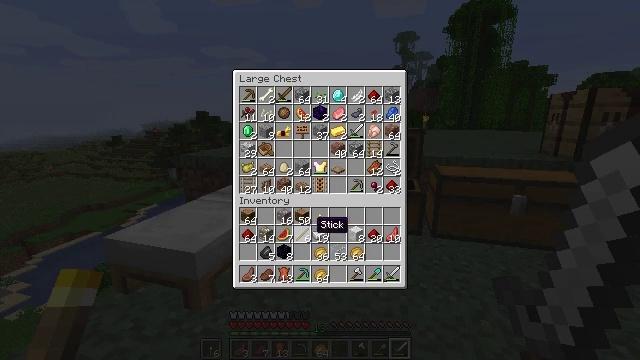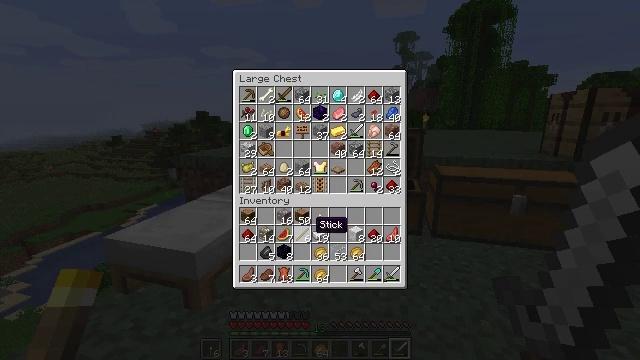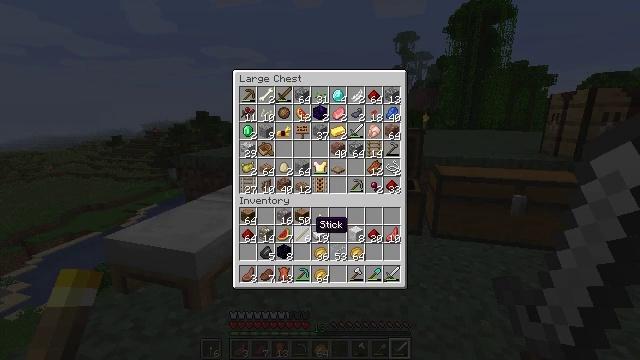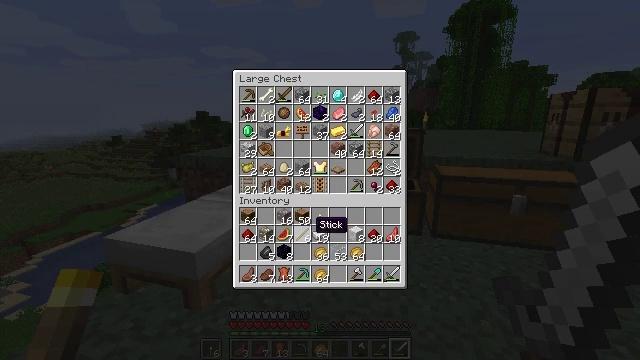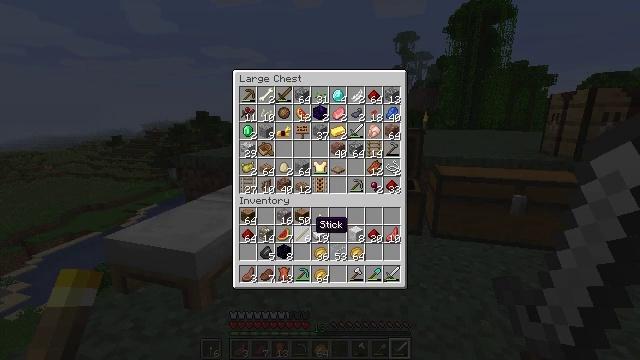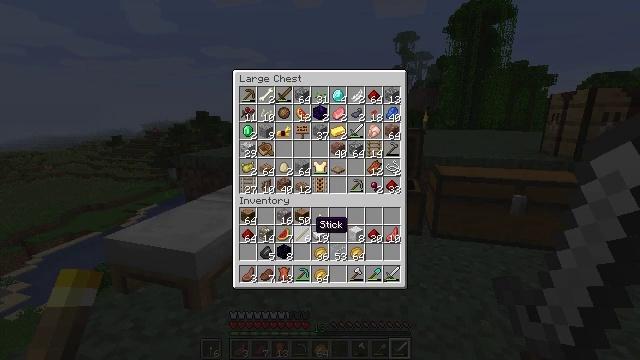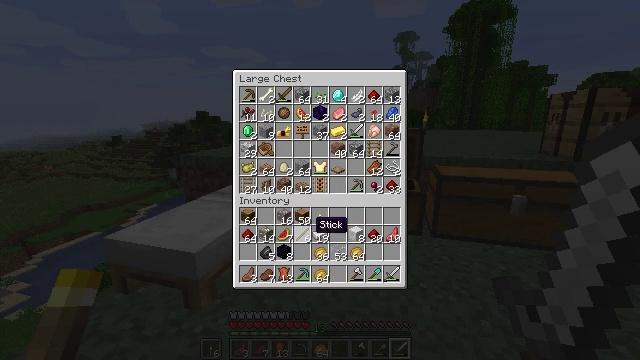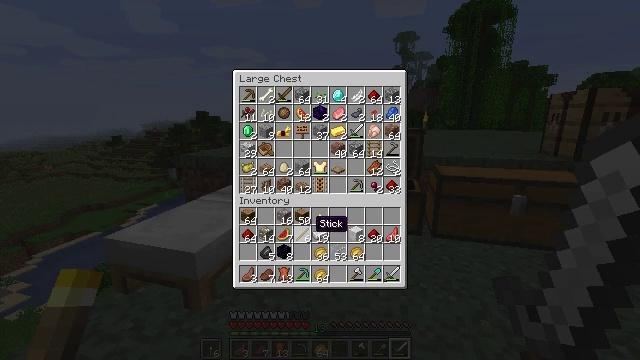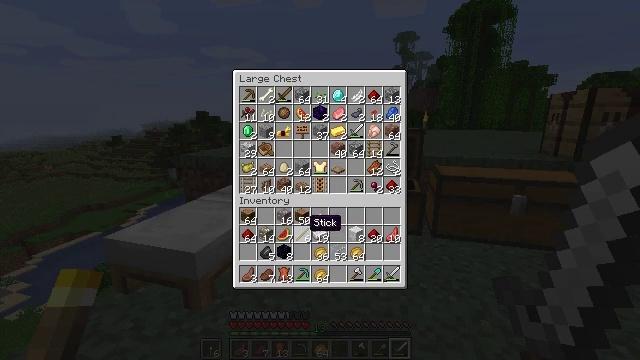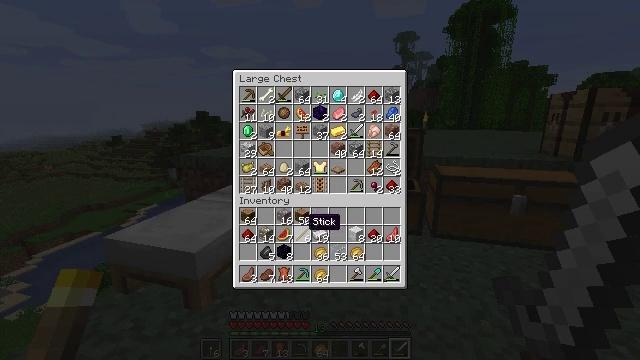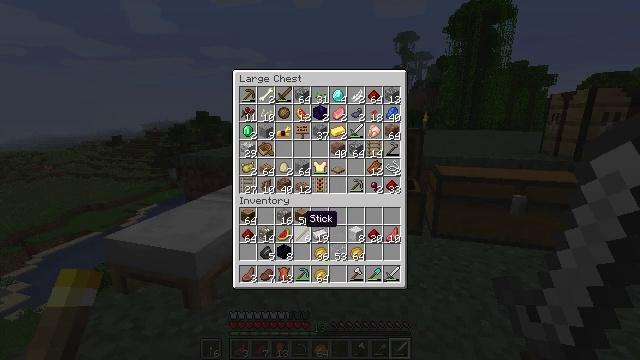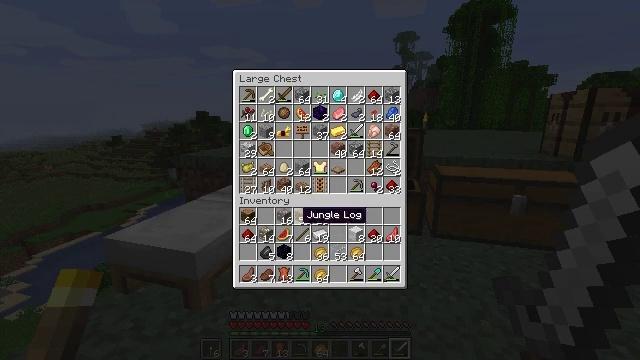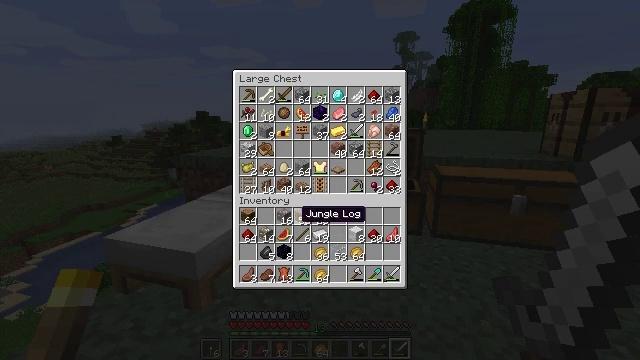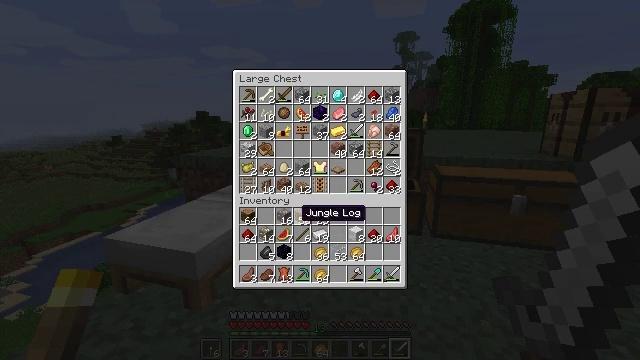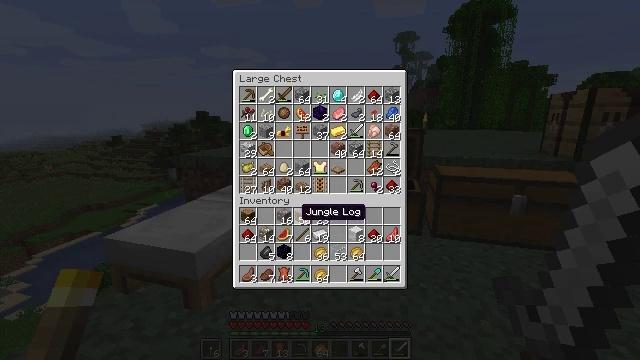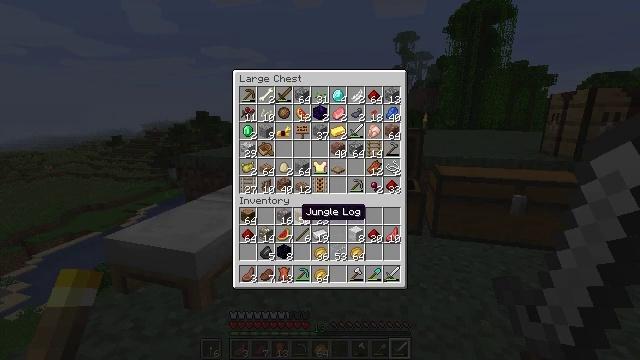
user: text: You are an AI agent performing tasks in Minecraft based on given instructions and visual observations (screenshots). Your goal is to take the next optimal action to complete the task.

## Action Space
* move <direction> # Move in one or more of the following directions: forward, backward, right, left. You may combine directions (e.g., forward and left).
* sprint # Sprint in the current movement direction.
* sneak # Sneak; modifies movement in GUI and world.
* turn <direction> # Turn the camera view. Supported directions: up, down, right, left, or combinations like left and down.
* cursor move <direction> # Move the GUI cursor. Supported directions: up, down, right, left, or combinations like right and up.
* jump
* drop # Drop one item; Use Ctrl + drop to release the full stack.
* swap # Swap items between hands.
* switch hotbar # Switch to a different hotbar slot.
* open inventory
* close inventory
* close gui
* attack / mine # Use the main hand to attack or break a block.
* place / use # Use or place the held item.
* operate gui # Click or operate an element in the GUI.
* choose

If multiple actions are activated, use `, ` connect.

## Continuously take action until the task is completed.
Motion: motion action
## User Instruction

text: Gather melon for food.
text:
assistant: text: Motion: no_op
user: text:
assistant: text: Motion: no_op
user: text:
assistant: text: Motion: no_op
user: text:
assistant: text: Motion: no_op
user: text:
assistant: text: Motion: no_op
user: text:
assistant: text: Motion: no_op
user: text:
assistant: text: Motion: no_op
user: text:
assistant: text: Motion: no_op
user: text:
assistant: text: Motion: no_op
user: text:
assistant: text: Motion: no_op
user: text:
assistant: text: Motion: no_op
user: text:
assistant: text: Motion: no_op
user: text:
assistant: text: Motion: no_op
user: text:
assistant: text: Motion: no_op
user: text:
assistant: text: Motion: no_op
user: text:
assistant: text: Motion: no_op
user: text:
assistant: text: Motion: no_op
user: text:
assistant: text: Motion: no_op
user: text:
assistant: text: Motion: no_op
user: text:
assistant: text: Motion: cursor move right
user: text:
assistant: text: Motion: cursor move right
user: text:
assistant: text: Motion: cursor move right
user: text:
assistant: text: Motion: no_op
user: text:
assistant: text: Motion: no_op
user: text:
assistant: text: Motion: no_op
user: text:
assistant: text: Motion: no_op
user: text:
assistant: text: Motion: no_op
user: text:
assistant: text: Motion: no_op
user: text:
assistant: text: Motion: no_op
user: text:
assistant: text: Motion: no_op